Field crop: tomato
Growth stage: 1
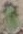
Species: solanum